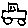
Label: car